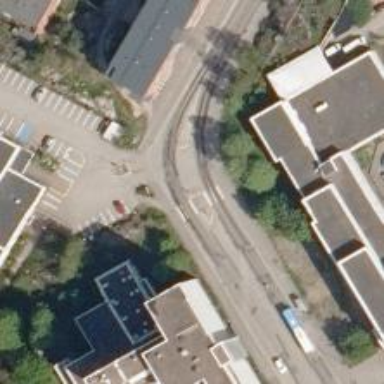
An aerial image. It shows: Tram crossing on the railway.